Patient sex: M
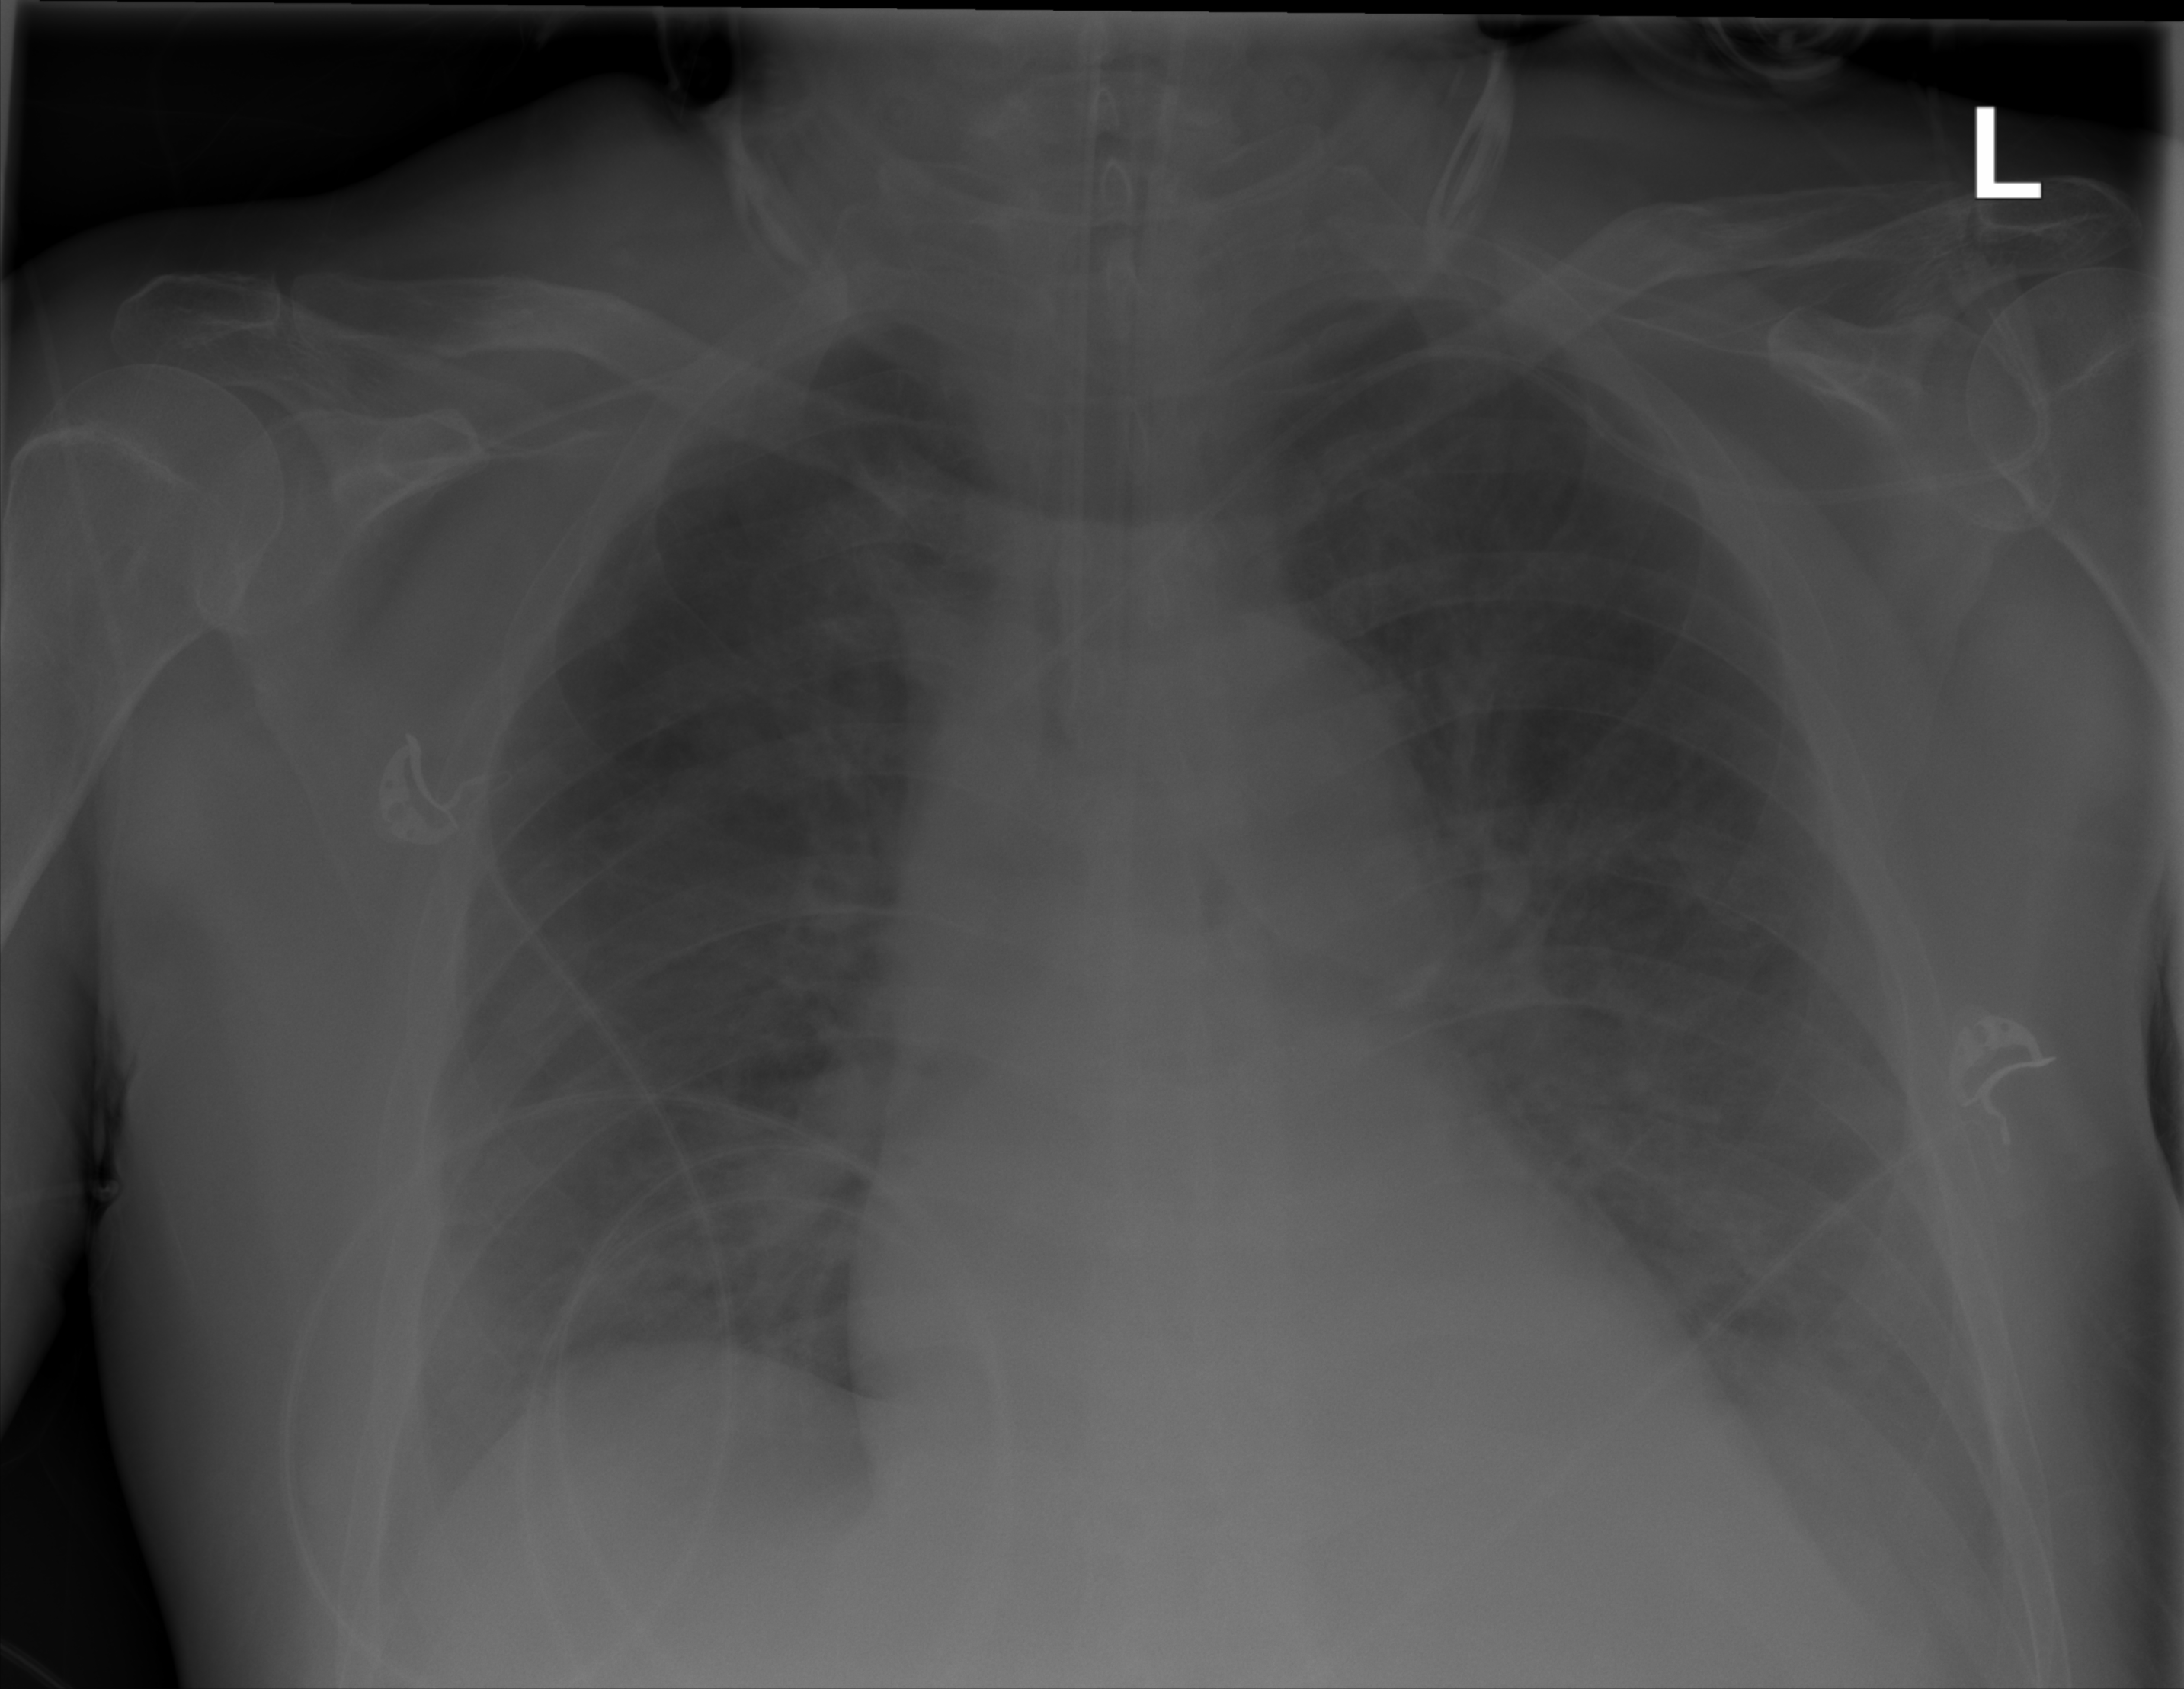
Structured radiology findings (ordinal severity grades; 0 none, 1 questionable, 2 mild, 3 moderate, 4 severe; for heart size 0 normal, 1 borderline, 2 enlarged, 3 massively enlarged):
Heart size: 2
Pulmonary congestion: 2
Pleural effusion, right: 0
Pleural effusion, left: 0
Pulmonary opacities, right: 2
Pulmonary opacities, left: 2
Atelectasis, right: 0
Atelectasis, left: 0